Question: I have three different kind of objects that I want to display in collection view.
But if in section 0 is only 1 element, next section starts from new column.

Can I tell to the layout that it should show items in different sections one after the other with no breaks?
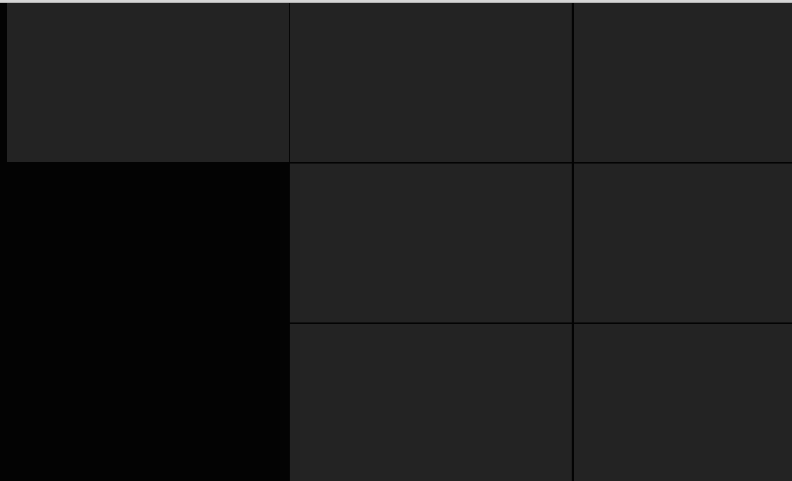
Answer: My solution is to use 1 section and create methods for determinate abstract sections.
In addition, I add -infoItemsCount, -visibleItemsCount and -hiddenItemsCount and same methods for generating cells and other.